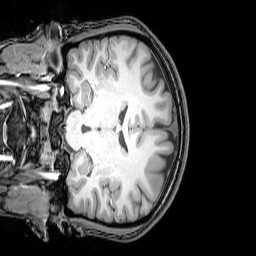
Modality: T1w
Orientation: coronal
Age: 20
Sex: female
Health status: healthy
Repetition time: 0.081 s
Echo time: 0.037 s